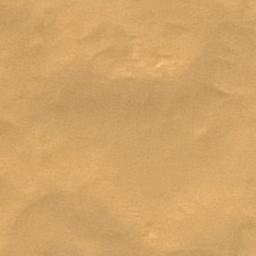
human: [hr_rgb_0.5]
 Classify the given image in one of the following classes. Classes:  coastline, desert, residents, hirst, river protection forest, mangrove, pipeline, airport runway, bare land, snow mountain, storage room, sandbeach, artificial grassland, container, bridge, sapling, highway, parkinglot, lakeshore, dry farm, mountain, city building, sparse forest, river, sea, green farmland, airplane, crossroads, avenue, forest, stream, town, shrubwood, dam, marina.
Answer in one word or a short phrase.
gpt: desert